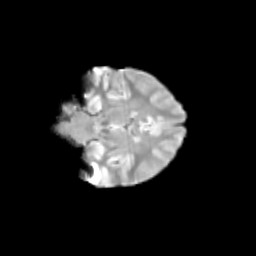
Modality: T2w
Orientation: coronal
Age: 11
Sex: female
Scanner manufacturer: siemens
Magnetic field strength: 3 T
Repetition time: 3.8 s
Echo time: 0.07 s